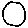
Label: circle